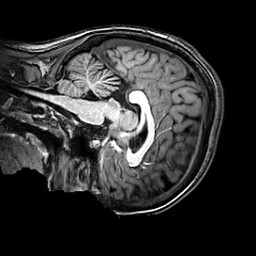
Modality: T1w
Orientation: sagittal
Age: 20
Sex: female